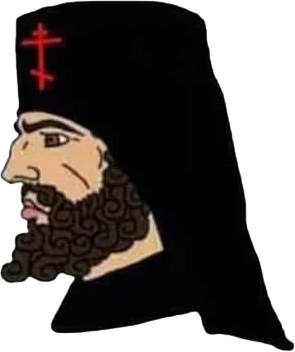
Label: 4_Yes_Chad